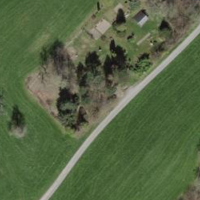
EUNIS habitat code: 24
Species observed at this site:
Antirrhinum majus